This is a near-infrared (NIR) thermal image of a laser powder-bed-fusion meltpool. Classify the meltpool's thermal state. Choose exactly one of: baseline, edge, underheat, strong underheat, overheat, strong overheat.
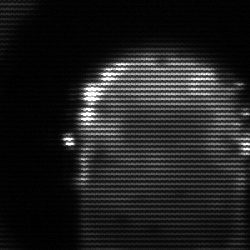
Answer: baseline